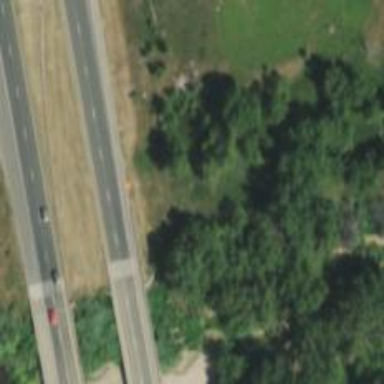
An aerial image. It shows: Asphalt motorway.